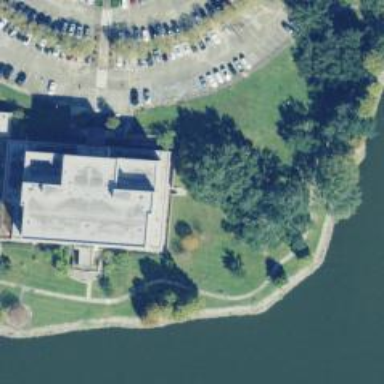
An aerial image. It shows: Courthouse building.